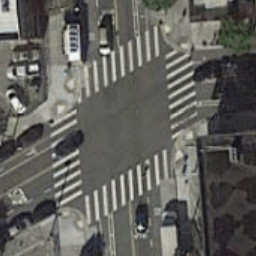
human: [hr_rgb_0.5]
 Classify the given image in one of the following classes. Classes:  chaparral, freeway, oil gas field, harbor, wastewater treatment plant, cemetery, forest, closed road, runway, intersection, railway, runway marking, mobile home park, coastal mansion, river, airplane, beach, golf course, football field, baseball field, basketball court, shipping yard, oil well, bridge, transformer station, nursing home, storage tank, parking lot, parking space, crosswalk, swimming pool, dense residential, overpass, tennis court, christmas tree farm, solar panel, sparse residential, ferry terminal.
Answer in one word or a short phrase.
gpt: crosswalk